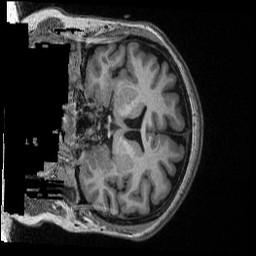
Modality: T1w
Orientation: coronal
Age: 21
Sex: female
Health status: ill
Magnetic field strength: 3 T
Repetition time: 2.53 s
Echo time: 0.00331 s